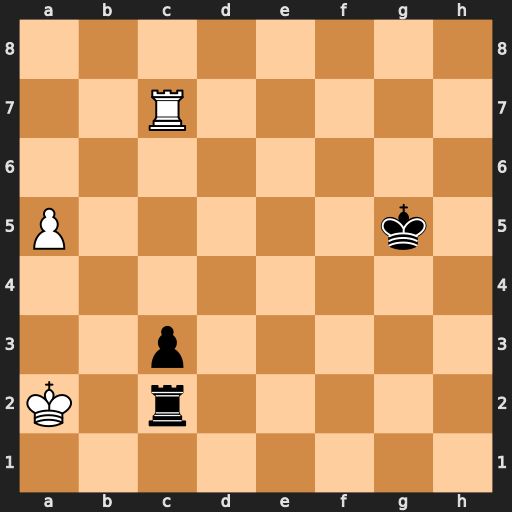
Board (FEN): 8/2R5/8/P5k1/8/2p5/K1r5/8
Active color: w
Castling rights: -
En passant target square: -
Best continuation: Kb3 Rb2+ Ka3 Kf5 Rxc3